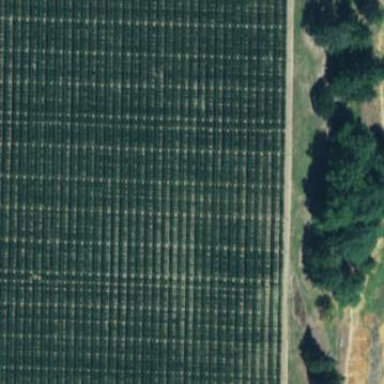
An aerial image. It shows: Orchard.